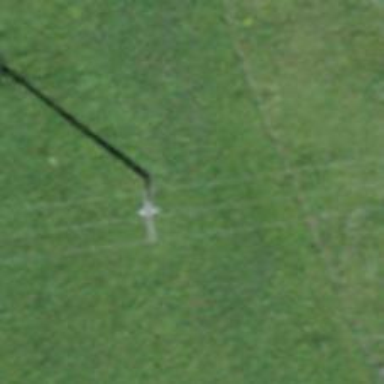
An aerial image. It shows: Minor power line.